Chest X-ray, AP view. Patient: 30 years old, sex M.
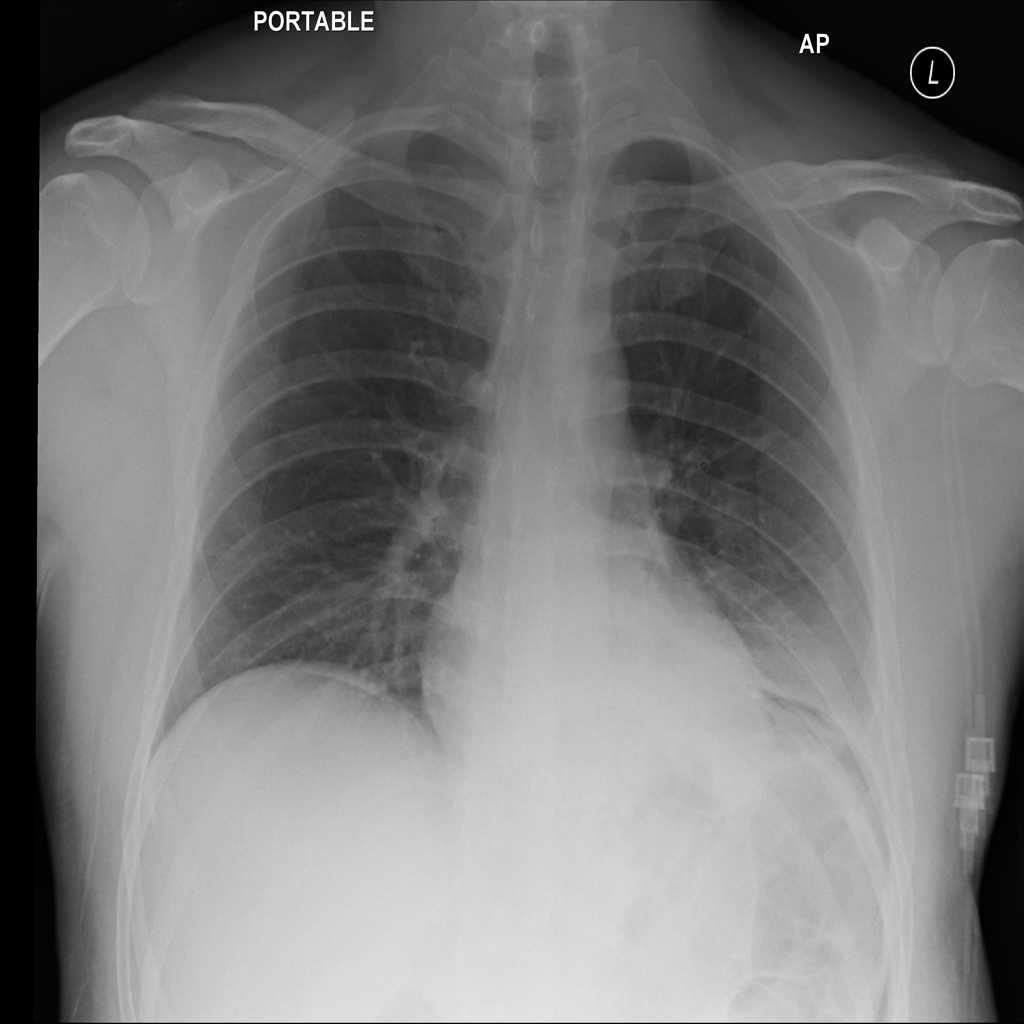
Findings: Atelectasis, Consolidation